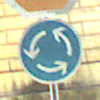
Verkehrszeichen: Kreisverkehr
Zusatzzeichen oben: Stop
Umgebung: Outdoor, Urban
Tageszeit: Midday
Wetter: Clear
Licht: Natural
Jahreszeit: NotSpecified
Kontrast: LowContrast